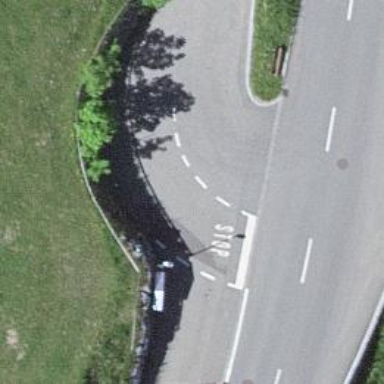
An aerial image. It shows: Road with stop sign.